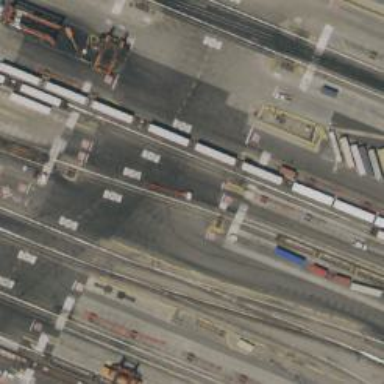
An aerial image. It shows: Level crossing along the railway.